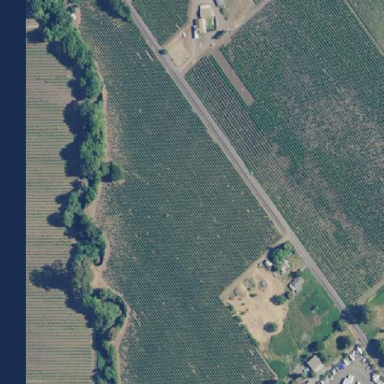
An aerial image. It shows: Vineyard where grapes are grown.